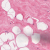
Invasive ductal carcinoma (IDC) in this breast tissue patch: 0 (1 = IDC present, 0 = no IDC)